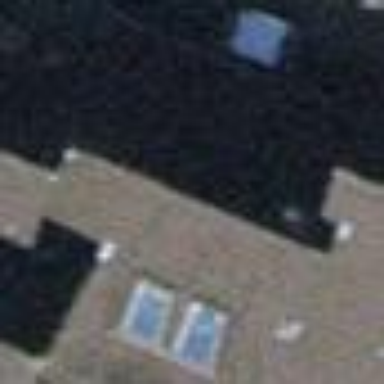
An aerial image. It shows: View of roof of building.